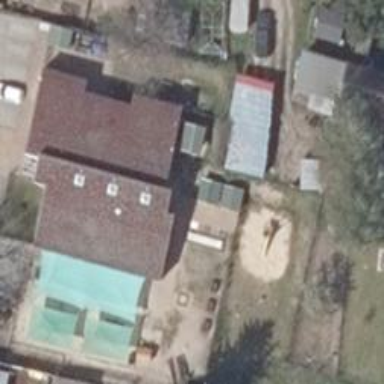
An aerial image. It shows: Kindergarten building.